Field crop: maize
Growth stage: 2
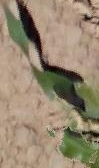
Species: maize